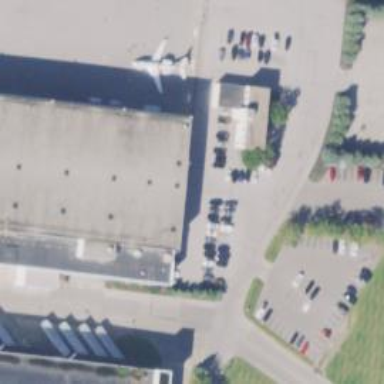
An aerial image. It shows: Parking area.